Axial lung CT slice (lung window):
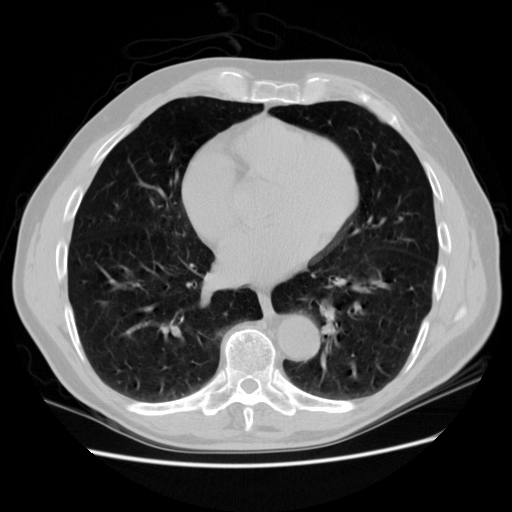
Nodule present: no